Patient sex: F
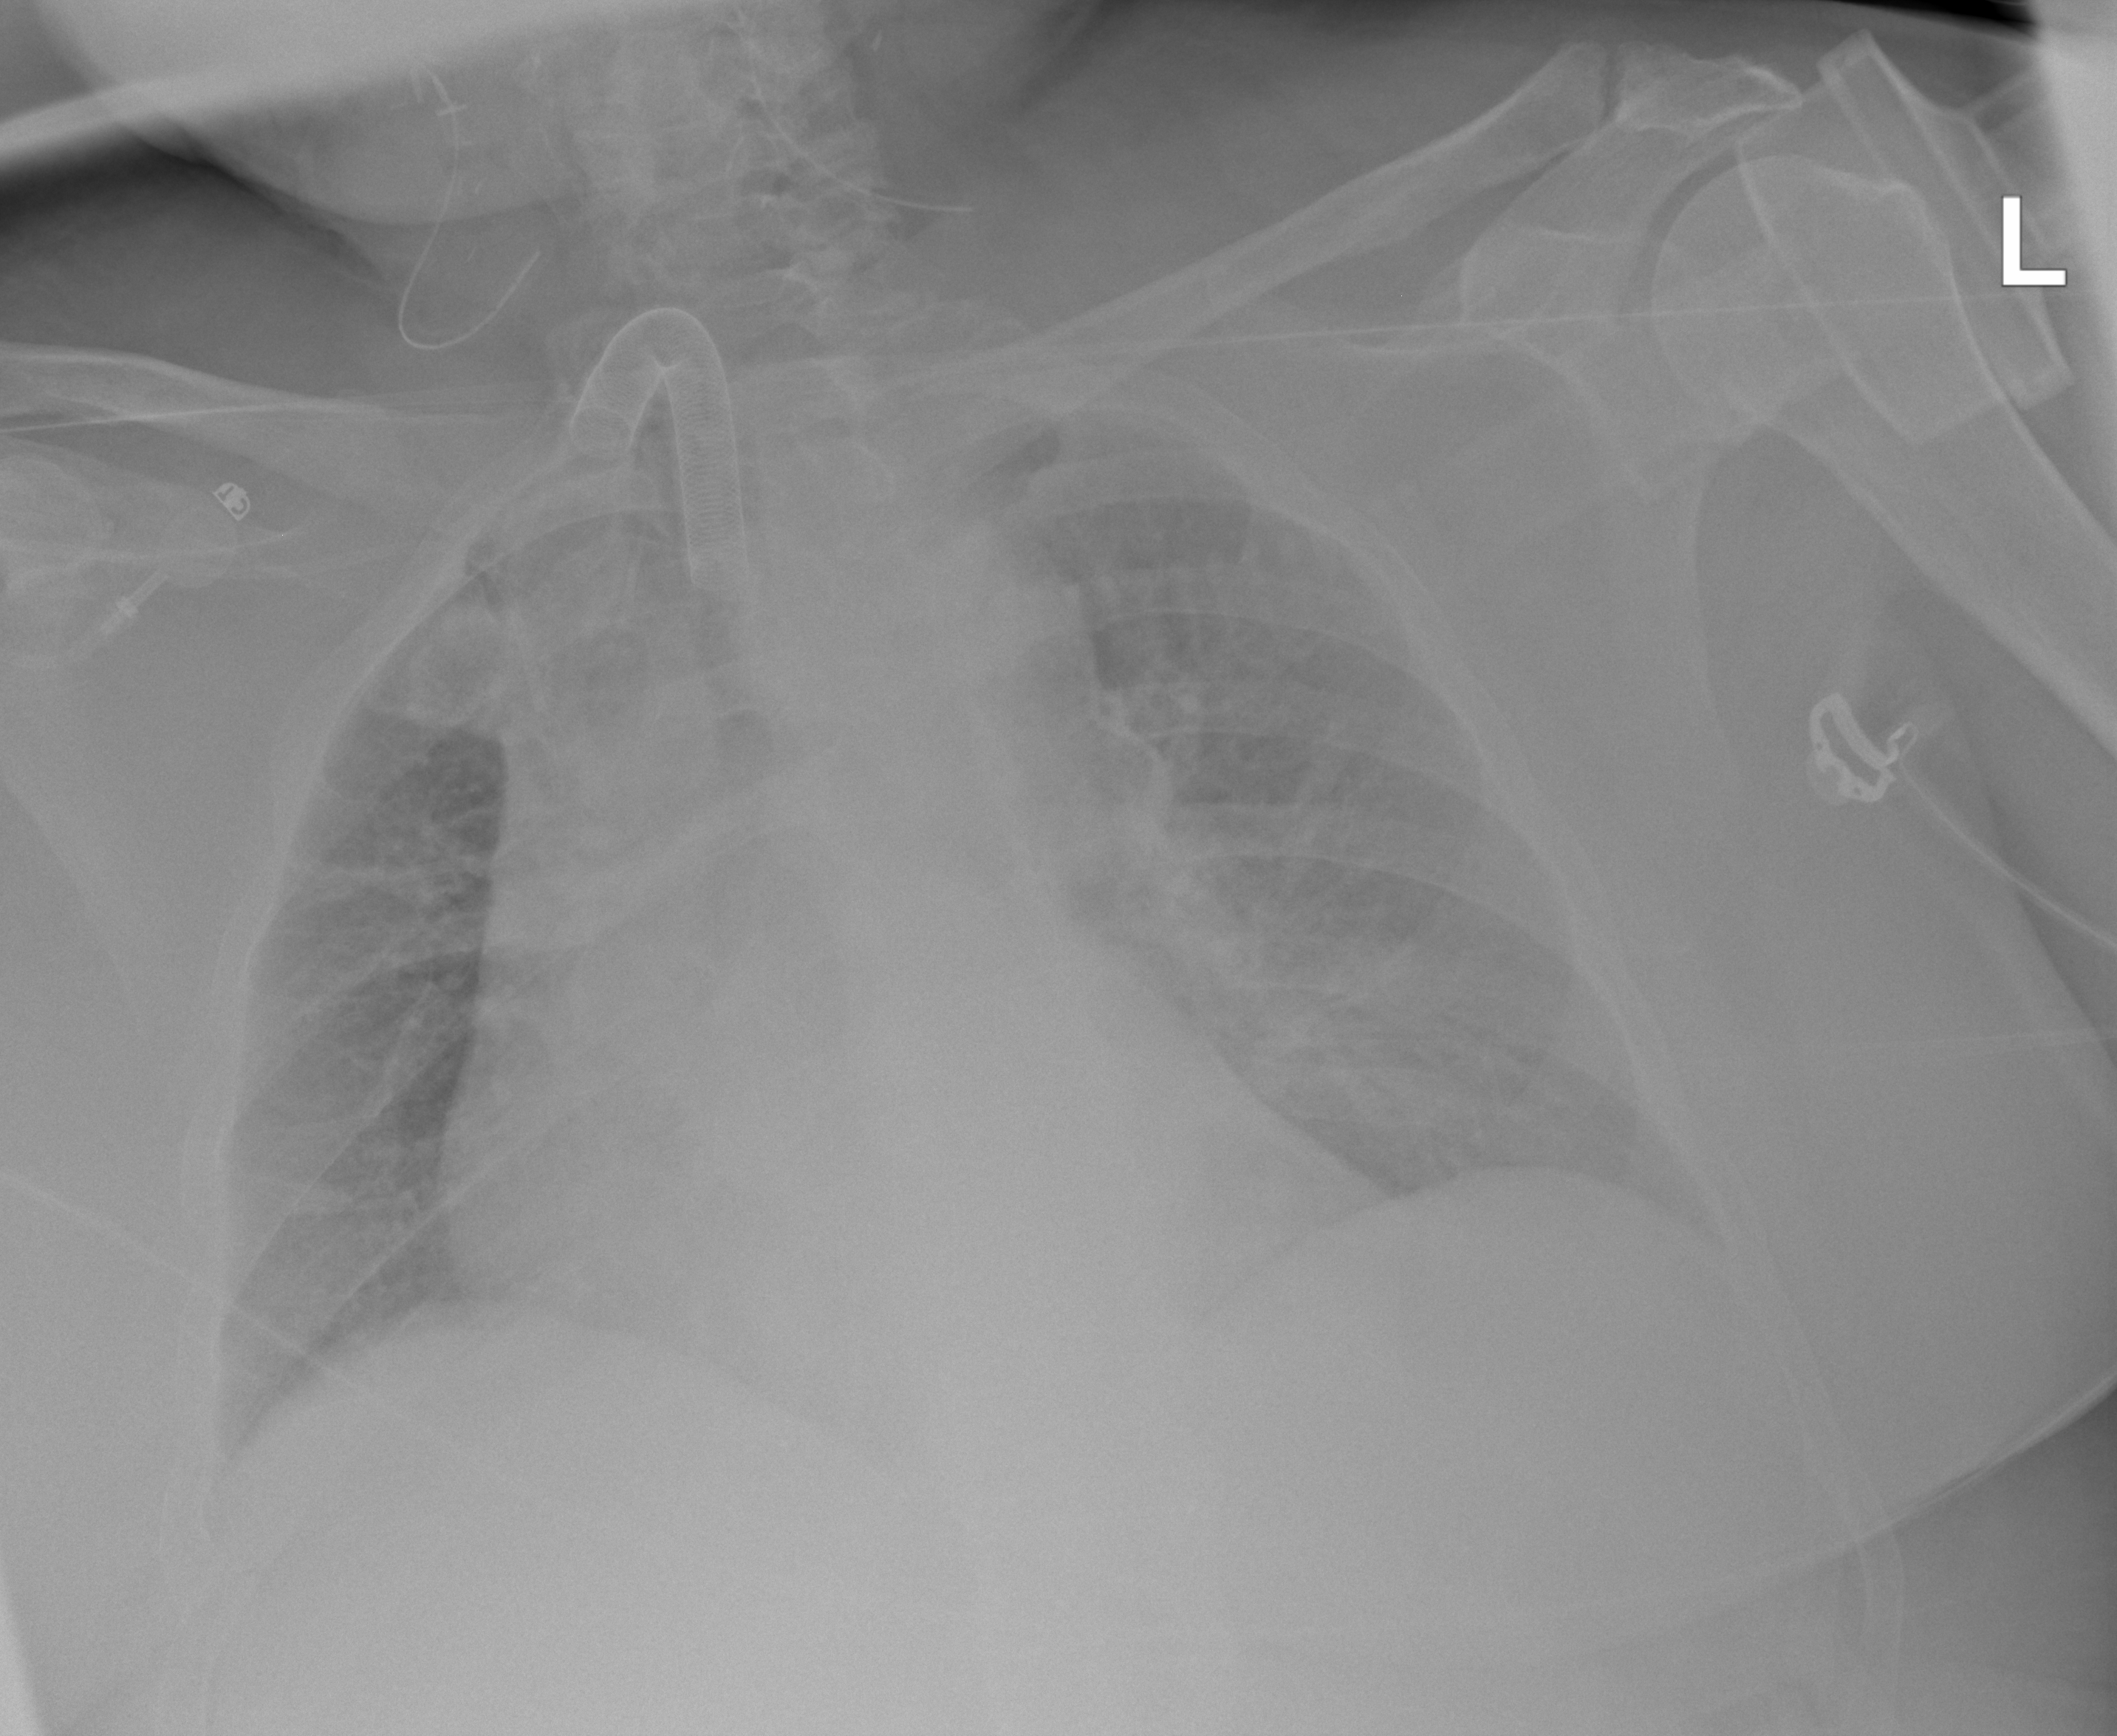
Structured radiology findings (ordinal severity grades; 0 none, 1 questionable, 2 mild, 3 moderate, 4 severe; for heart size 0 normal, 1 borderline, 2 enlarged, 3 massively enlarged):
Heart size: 2
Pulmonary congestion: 2
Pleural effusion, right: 0
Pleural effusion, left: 0
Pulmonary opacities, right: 0
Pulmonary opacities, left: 0
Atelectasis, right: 0
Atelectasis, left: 0